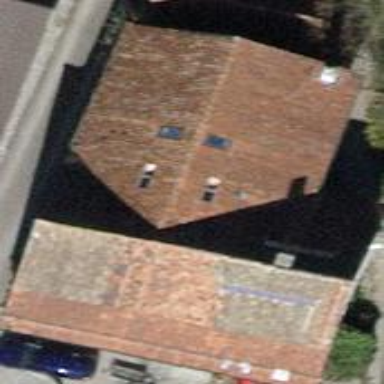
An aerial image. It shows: Detached building with gabled roof.